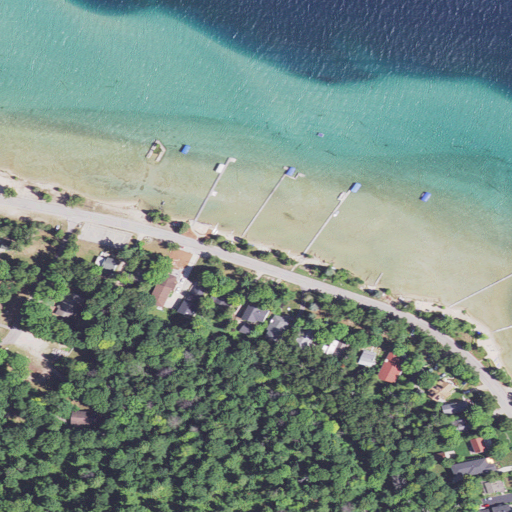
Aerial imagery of beach in Michigan named Crystal Beach containing open water, deciduous forest, mixed forest, low intensity development, medium intensity development, barren land, open development, herbaceous wetlands, shrub, and high intensity development